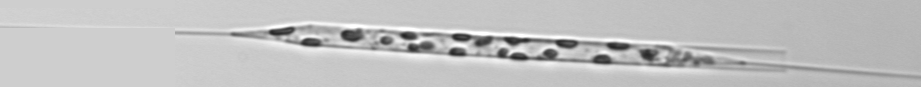
Label: Rhizosolenia